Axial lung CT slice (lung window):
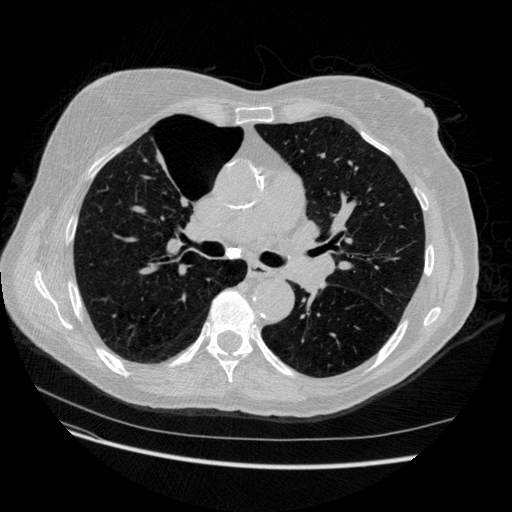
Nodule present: no